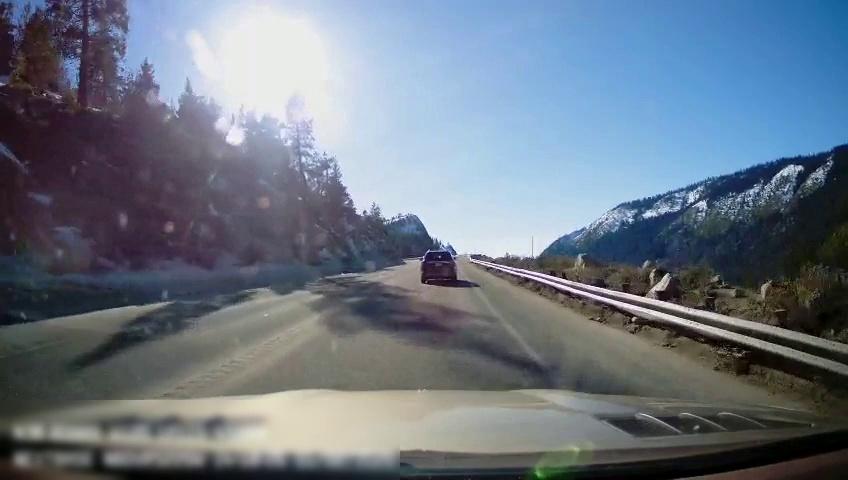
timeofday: Day
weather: Sunny
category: Drivable Space
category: Vehicles | SUV
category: Lanes | Current Lane